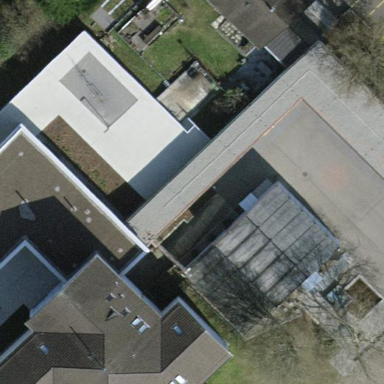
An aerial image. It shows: School building.